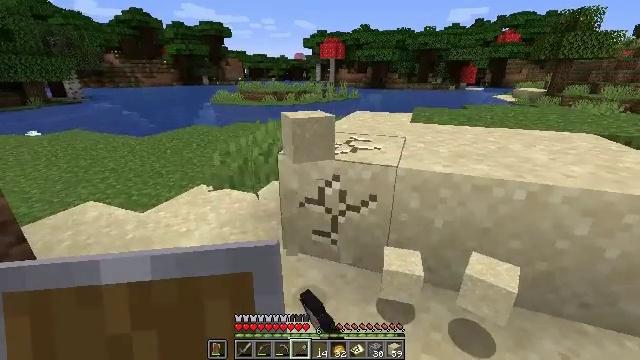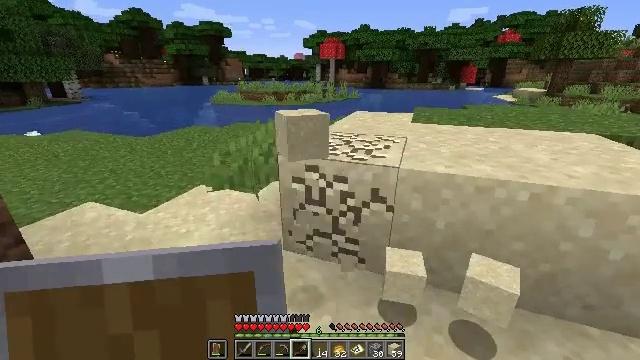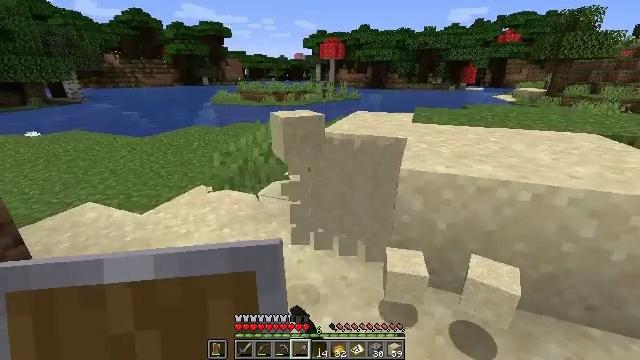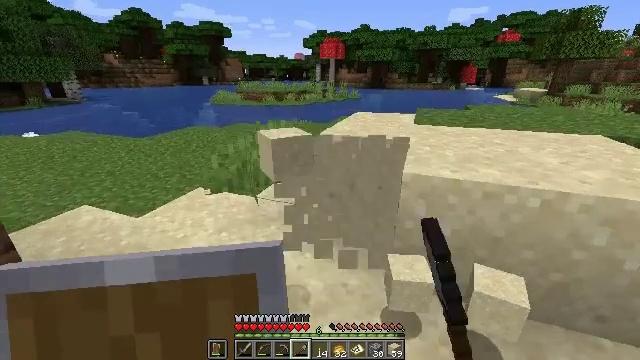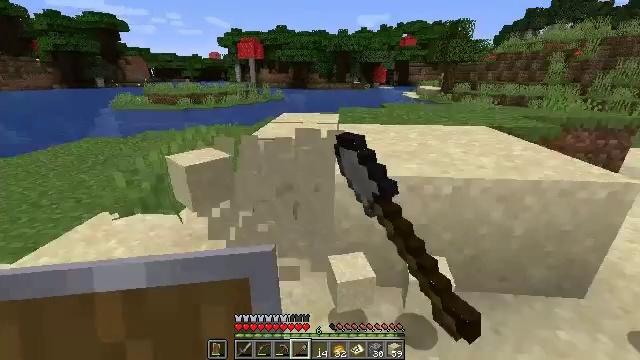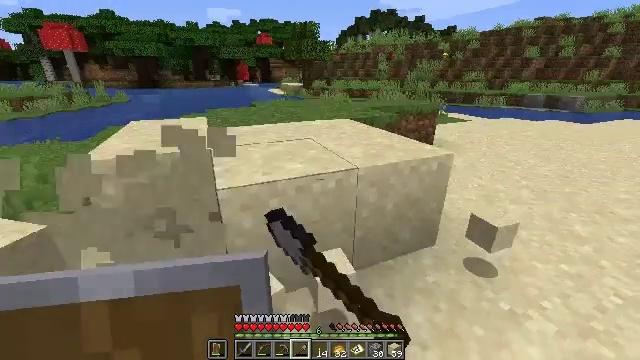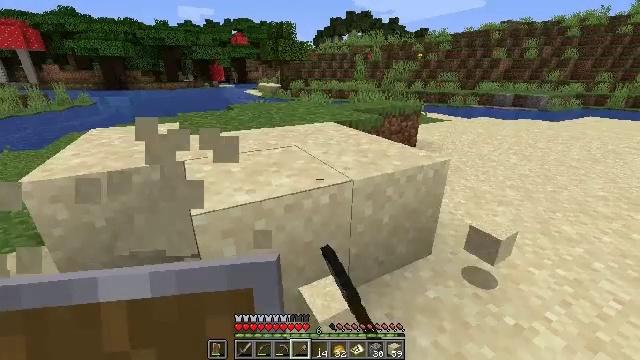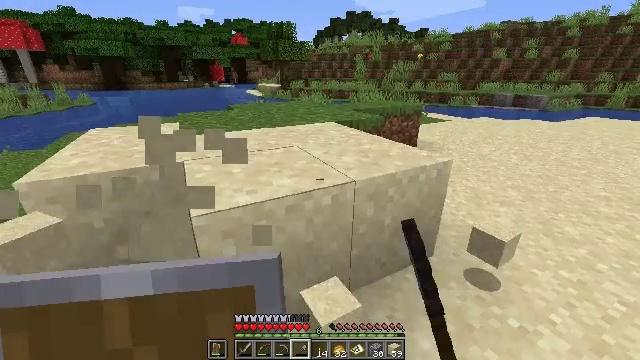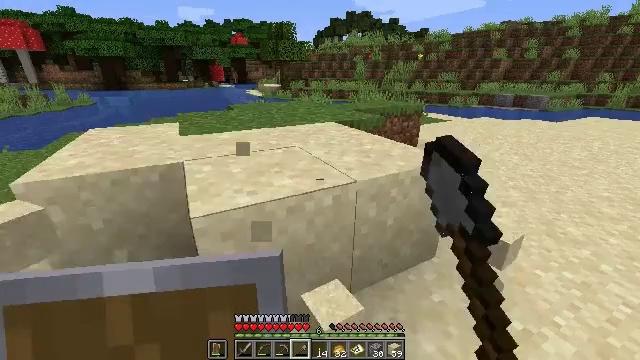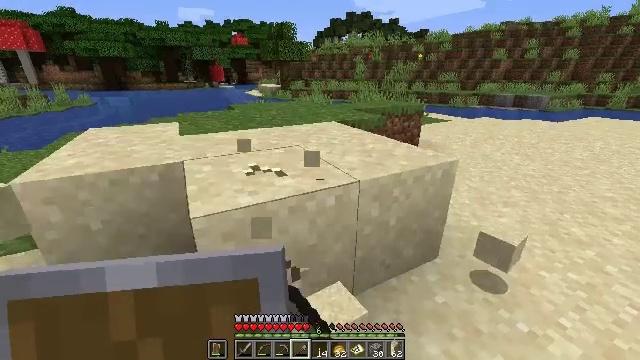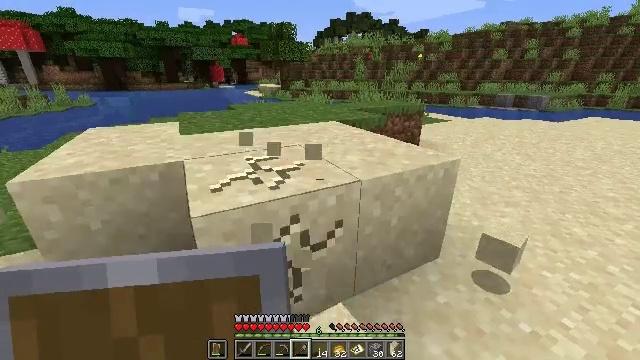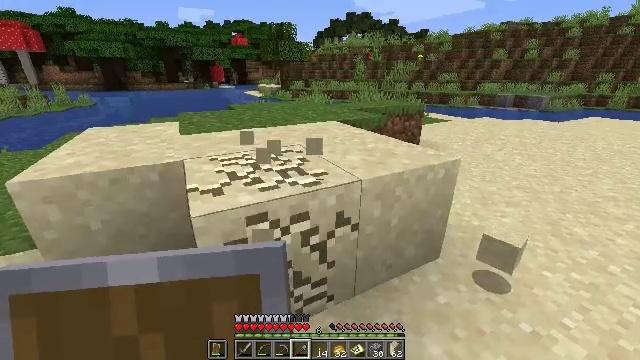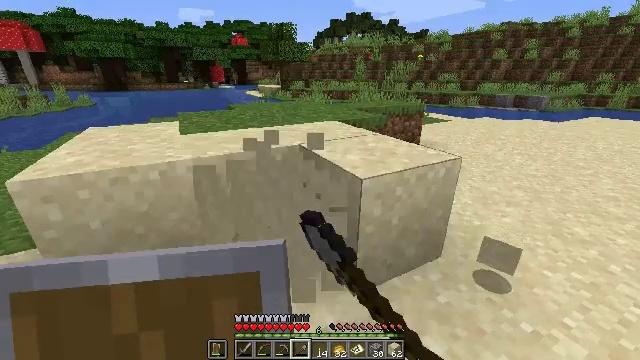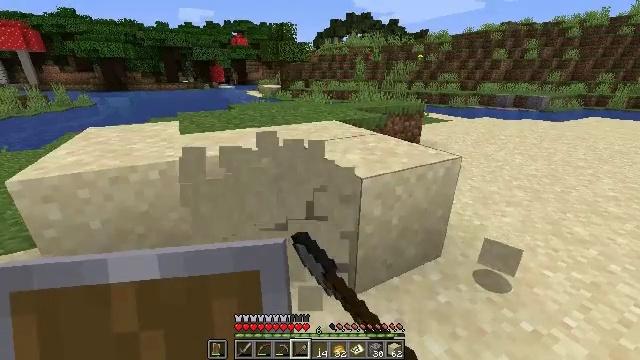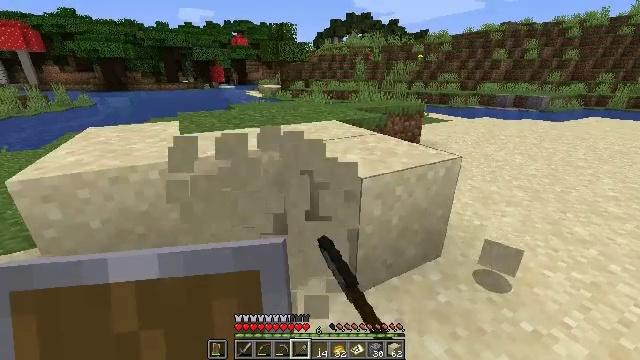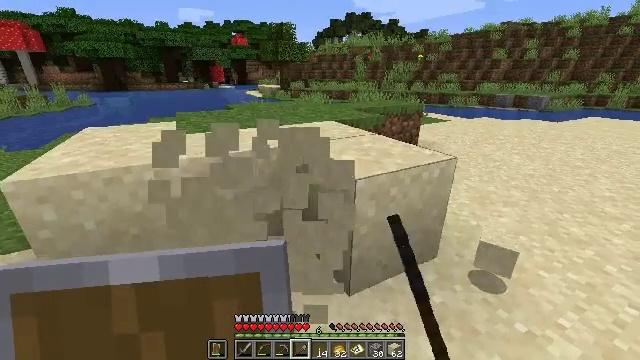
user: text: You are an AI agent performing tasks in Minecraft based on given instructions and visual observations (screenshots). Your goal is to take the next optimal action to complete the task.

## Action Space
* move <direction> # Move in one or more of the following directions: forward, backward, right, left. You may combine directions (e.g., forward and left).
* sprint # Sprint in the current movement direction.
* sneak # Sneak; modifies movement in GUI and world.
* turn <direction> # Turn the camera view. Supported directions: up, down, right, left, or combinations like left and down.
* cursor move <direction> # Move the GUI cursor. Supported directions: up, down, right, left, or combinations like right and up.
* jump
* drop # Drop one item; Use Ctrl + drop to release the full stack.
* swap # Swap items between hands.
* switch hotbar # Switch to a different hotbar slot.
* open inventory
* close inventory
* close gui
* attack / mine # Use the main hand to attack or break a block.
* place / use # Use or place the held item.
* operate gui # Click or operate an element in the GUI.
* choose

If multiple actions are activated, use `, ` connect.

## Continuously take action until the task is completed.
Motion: motion action
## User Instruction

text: Attack the ground to gather sand.
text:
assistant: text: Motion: attack / mine
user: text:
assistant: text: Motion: attack / mine
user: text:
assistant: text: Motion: move forward, attack / mine
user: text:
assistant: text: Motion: move forward, turn right, attack / mine
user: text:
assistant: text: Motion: move forward, turn right, attack / mine
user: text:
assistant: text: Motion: turn right, attack / mine
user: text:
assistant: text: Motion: attack / mine
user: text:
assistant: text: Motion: attack / mine
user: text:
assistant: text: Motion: attack / mine
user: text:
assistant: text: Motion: attack / mine
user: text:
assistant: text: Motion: attack / mine
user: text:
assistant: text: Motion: attack / mine
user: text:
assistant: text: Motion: attack / mine
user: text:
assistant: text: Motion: attack / mine
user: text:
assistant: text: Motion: move right, attack / mine
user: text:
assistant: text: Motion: move right, turn right, attack / mine
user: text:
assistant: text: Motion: move forward and move right, turn right, attack / mine
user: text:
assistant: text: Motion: move forward, attack / mine
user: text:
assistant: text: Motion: attack / mine
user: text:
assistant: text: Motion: attack / mine
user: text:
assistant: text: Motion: turn left, attack / mine
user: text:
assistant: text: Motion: turn left, attack / mine
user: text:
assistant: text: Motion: attack / mine
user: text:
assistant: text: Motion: attack / mine
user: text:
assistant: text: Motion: move forward, turn left, attack / mine
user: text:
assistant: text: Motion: move forward, turn left, attack / mine
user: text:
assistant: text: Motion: move forward, turn left, attack / mine
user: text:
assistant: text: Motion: attack / mine
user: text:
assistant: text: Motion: turn left, attack / mine
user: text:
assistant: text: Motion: turn left and down, attack / mine